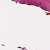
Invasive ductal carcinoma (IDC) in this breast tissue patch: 0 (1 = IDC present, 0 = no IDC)